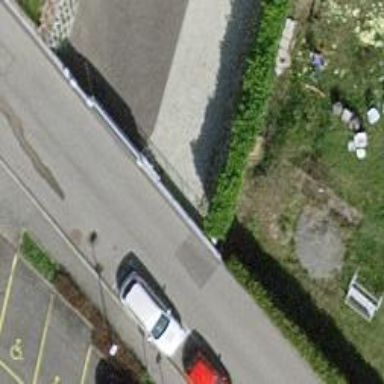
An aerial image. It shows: Hedge acting as barrier.